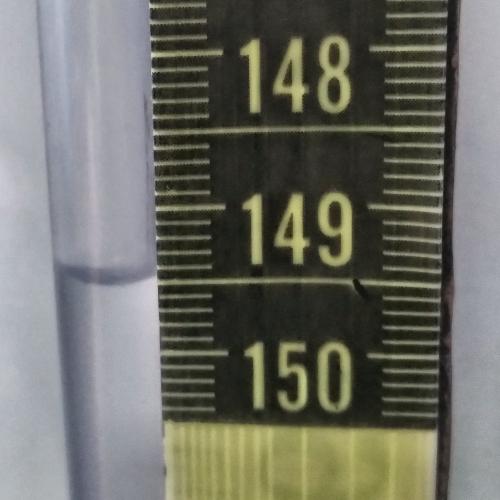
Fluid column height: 149.5 cm